Field crop: maize
Growth stage: 2
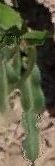
Species: maize